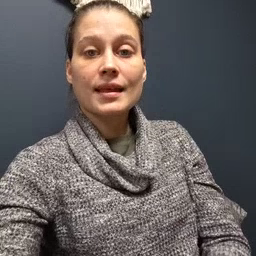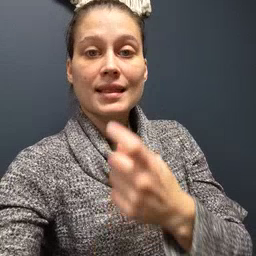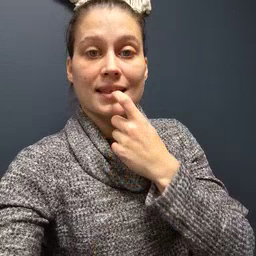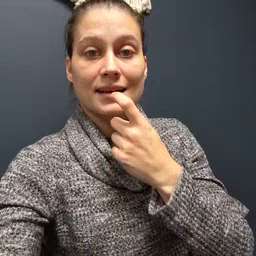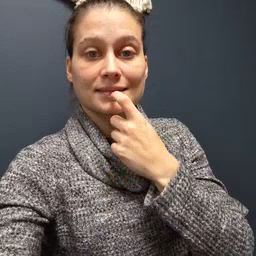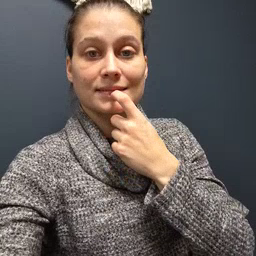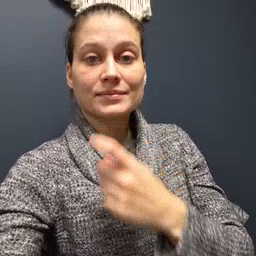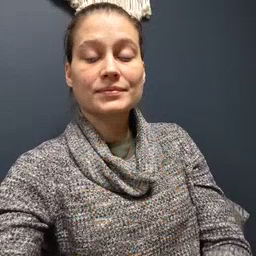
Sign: glasswindow